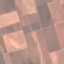
Land use / land cover: AnnualCrop